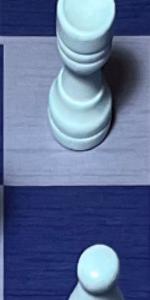
Label: Empty